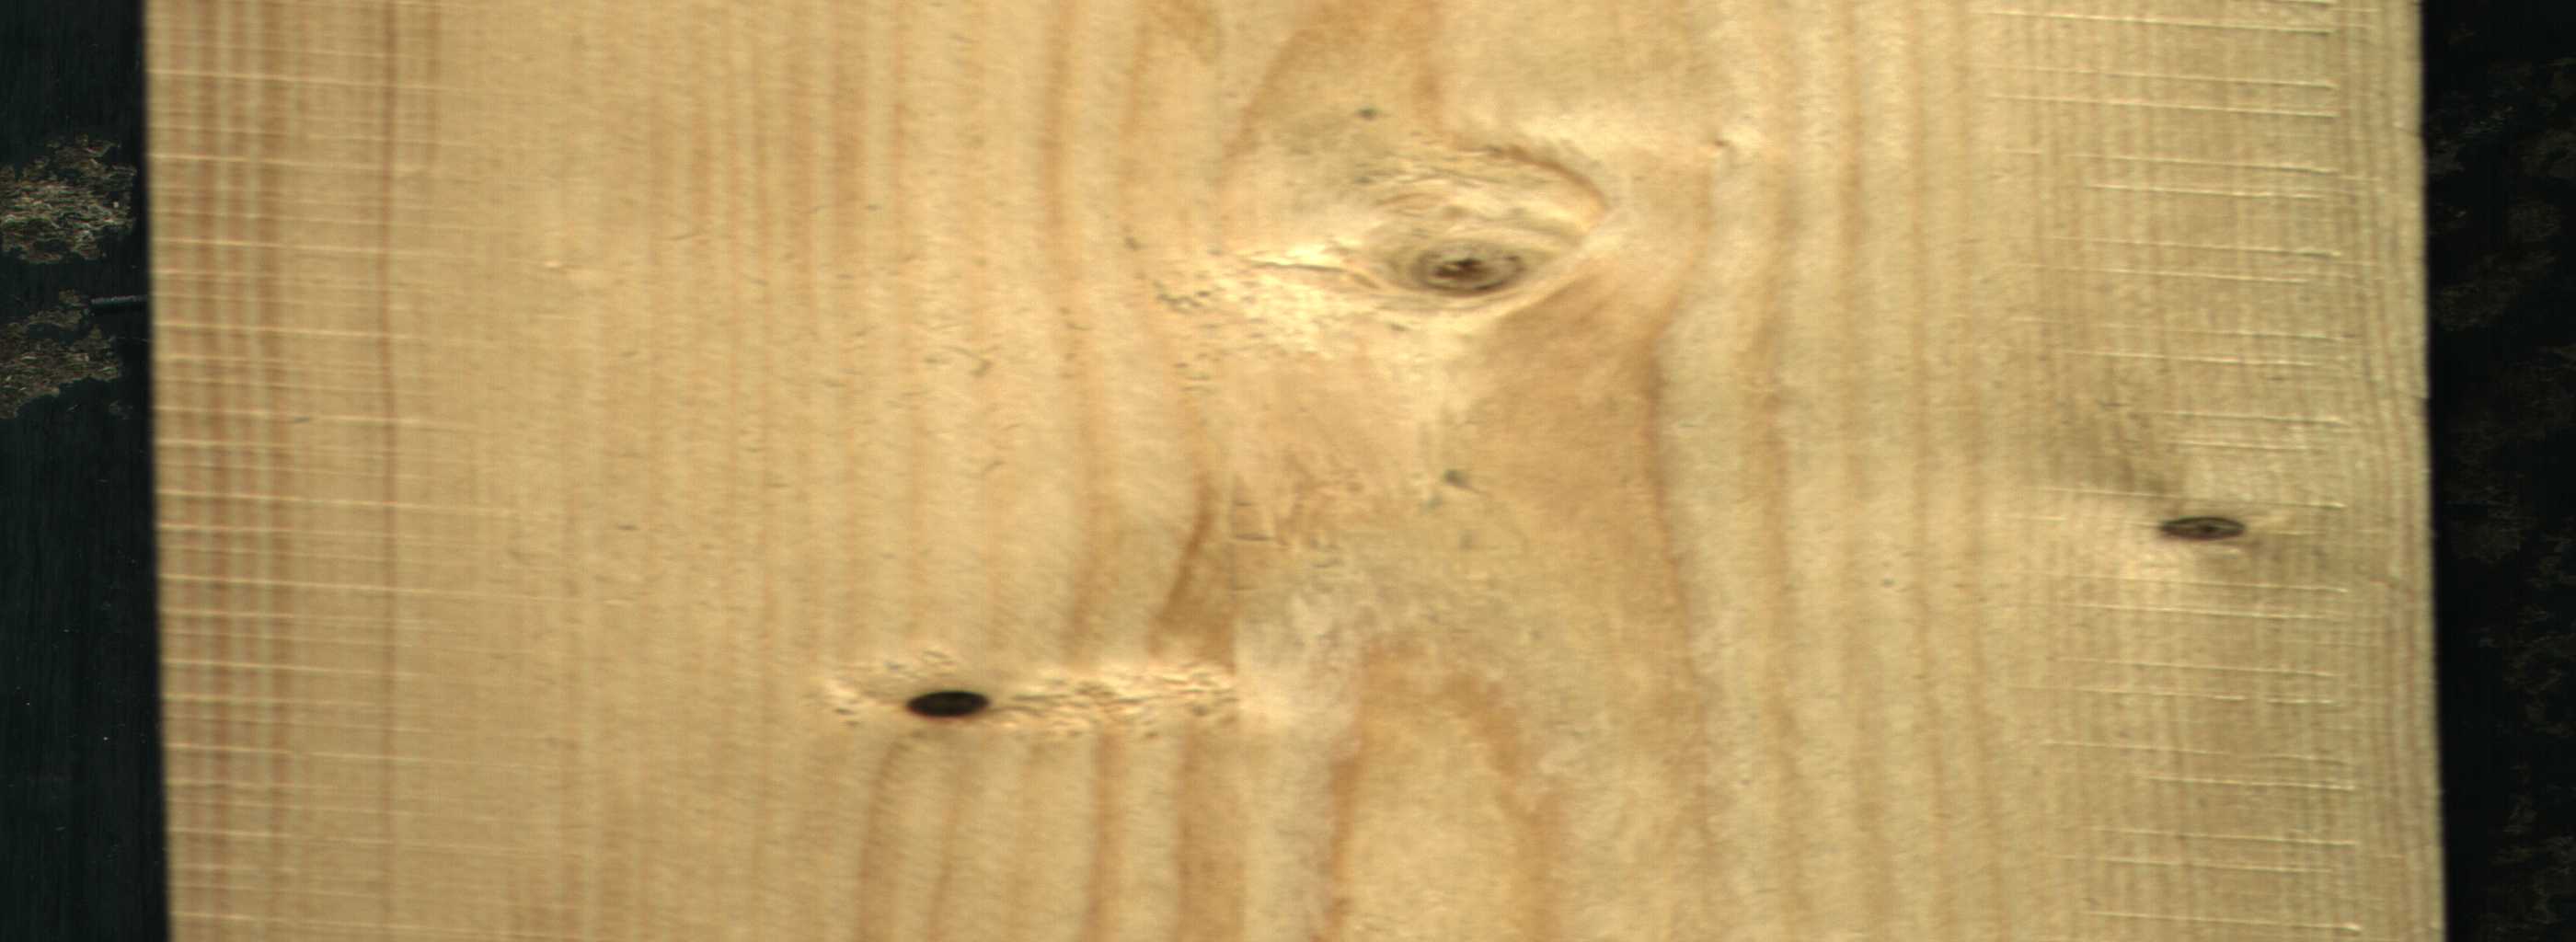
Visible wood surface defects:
Dead_Knot
Live_Knot
Live_Knot